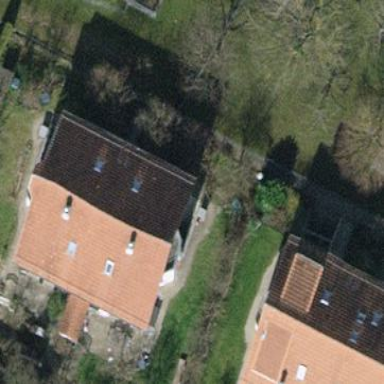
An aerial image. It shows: Semidetached house with gabled roof.